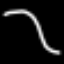
Label: line